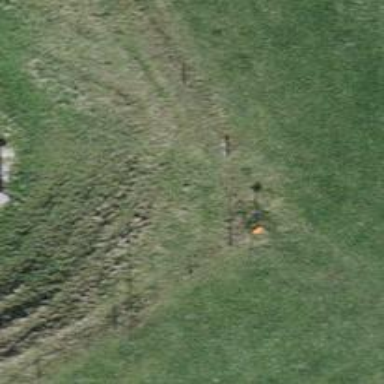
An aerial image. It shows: Pipeline marker.